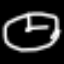
Label: clock